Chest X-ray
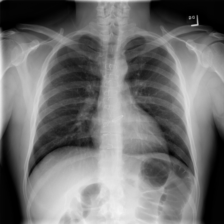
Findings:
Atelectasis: negative
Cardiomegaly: negative
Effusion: negative
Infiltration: negative
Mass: negative
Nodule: negative
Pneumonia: negative
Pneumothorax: negative
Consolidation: negative
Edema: negative
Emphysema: negative
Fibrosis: negative
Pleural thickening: negative
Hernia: negative